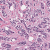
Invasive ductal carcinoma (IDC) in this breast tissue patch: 1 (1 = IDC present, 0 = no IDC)